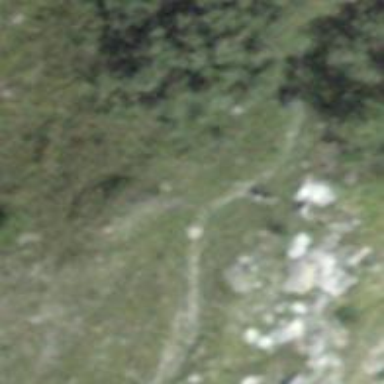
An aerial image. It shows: Path.